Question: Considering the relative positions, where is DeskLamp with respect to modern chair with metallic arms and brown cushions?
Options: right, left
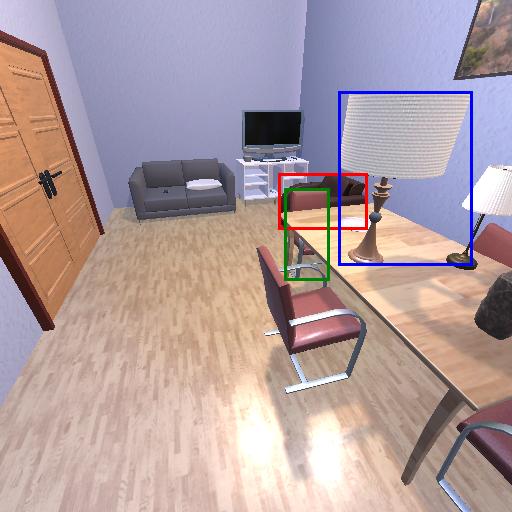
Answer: right